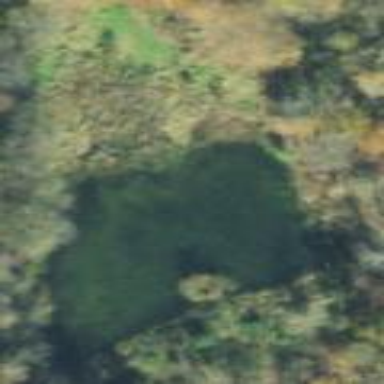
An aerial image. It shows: Pond with natural water.